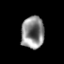
Tissue: lung
Cell type: T cells
Senescence score: 0.135
Nuclear area (px): 721
Mean DAPI intensity: 136.792